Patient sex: M
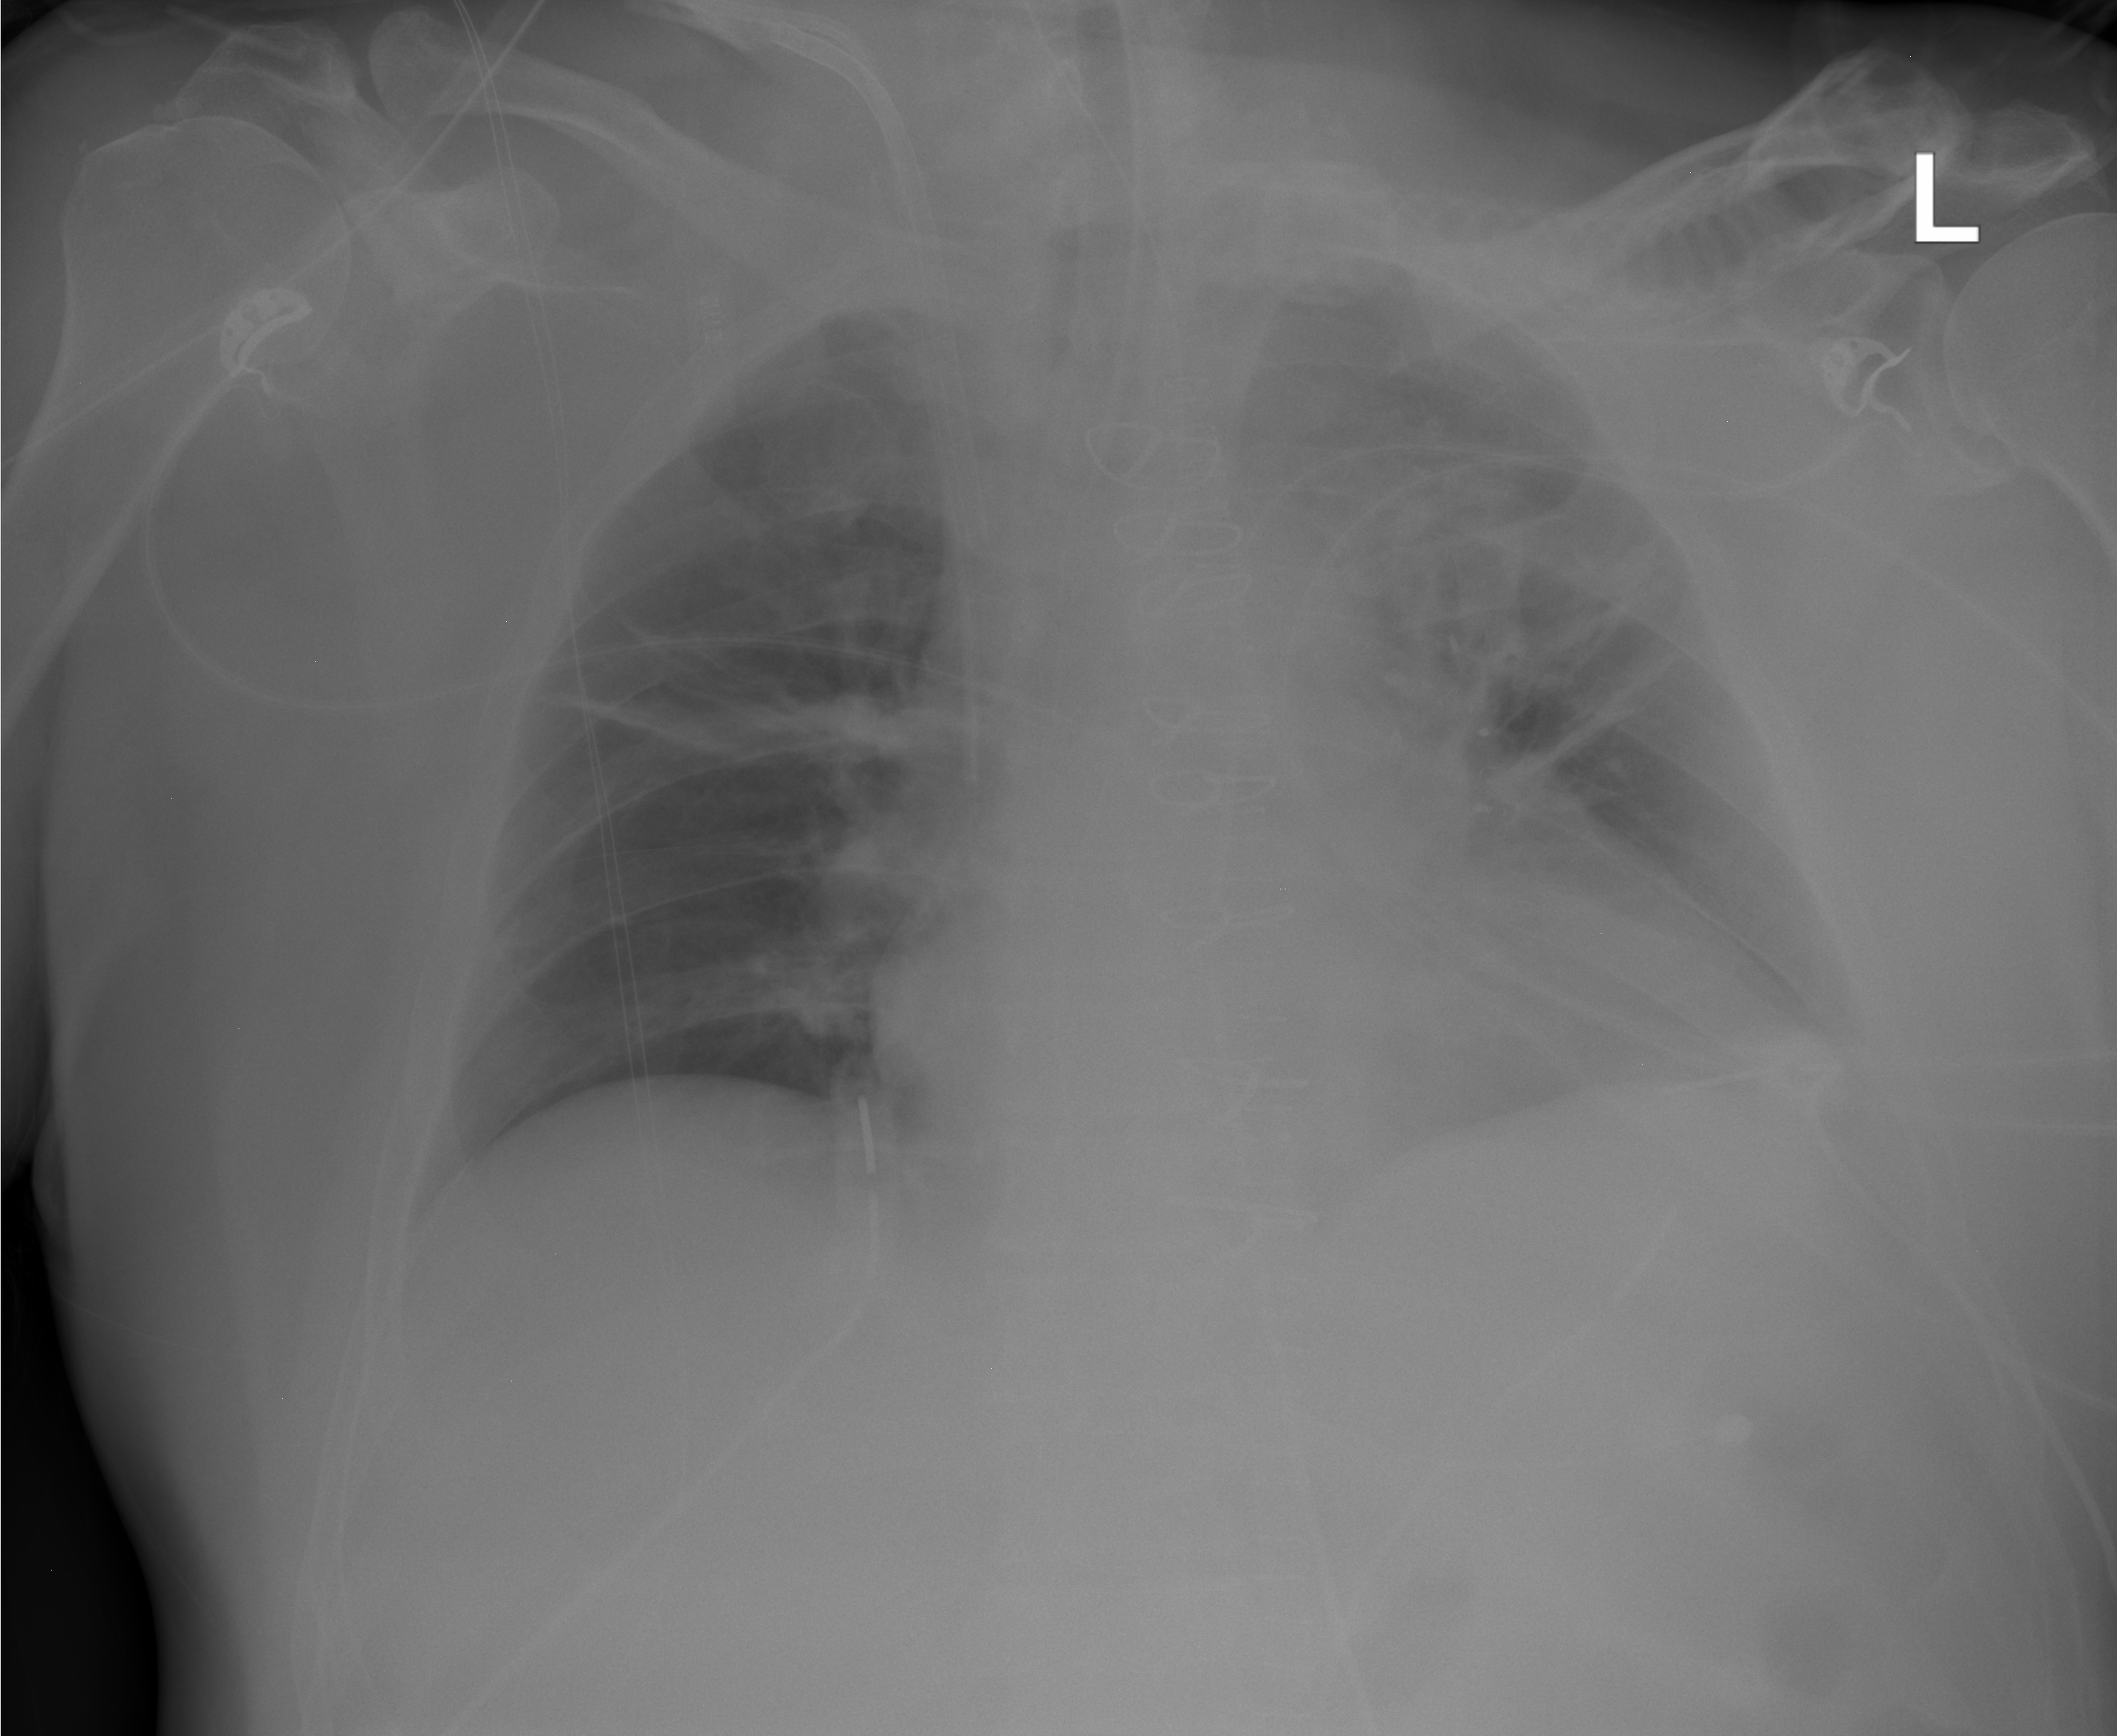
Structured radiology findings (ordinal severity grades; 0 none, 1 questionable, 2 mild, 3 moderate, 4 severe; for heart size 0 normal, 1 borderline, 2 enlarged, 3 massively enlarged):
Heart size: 0
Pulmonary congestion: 0
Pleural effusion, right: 0
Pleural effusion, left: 0
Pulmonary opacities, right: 0
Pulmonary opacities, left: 2
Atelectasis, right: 0
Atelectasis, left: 0